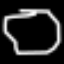
Label: octagon